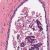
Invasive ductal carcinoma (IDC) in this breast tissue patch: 0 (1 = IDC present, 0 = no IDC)